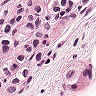
Metastatic tissue present: yes